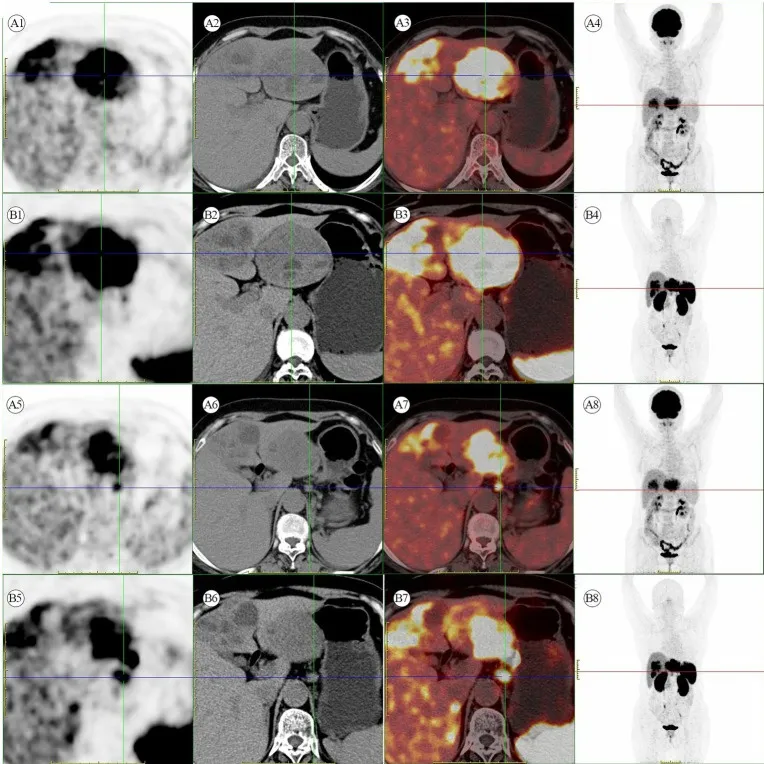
(A1-A8) [18F]FDG PET/CT scan. Multiple hypermetabolic heterogeneous lesions are present in the left lobe of the liver, indicating possible malignant lesions. Additionally, multiple hypermetabolic enlarged lymph nodes are seen in the space between the liver and stomach, suggesting metastasis. (B1-B8) [18F]AlF-OC PET/CT scan. A liver mass with multiple enlarged lymph nodes in the hepatogastric ligament shows high somatostatin receptor expression.
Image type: radiology (pet)